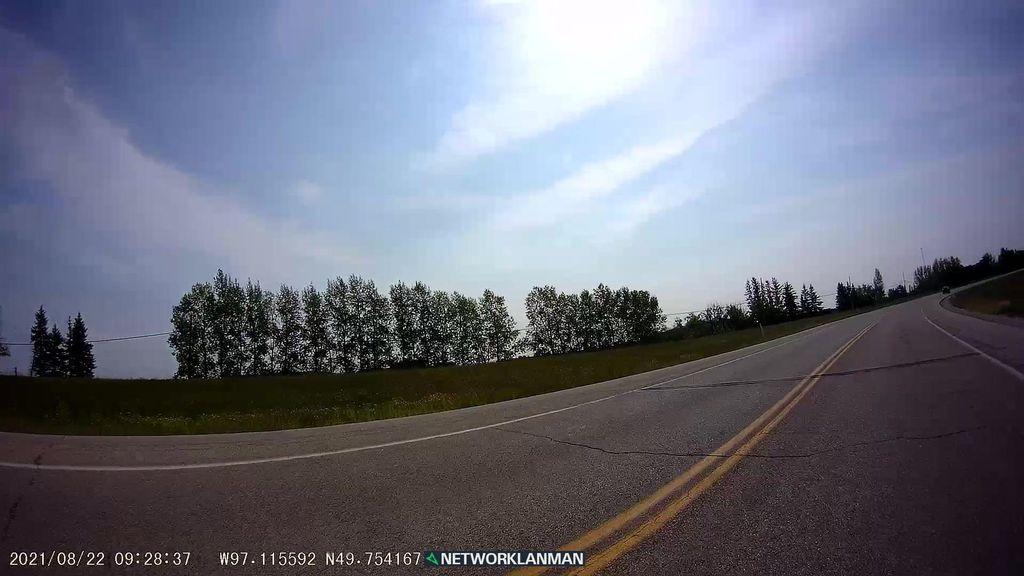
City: winnipeg